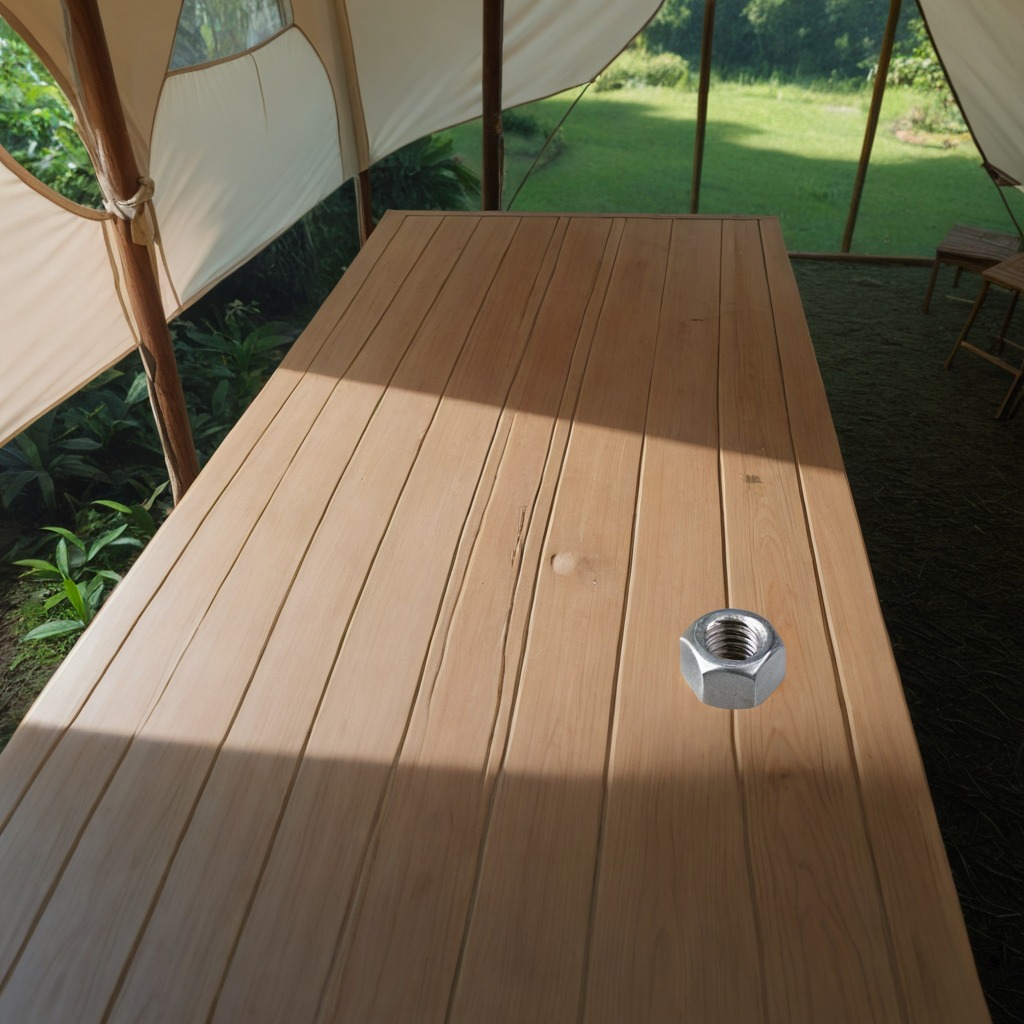
A metal nut is lying on a wooden table inside a jungle field workshop tent.